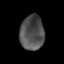
Tissue: prostate
Cell type: T cells
Senescence score: 0.2899
Nuclear area (px): 824
Mean DAPI intensity: 79.229